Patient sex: M
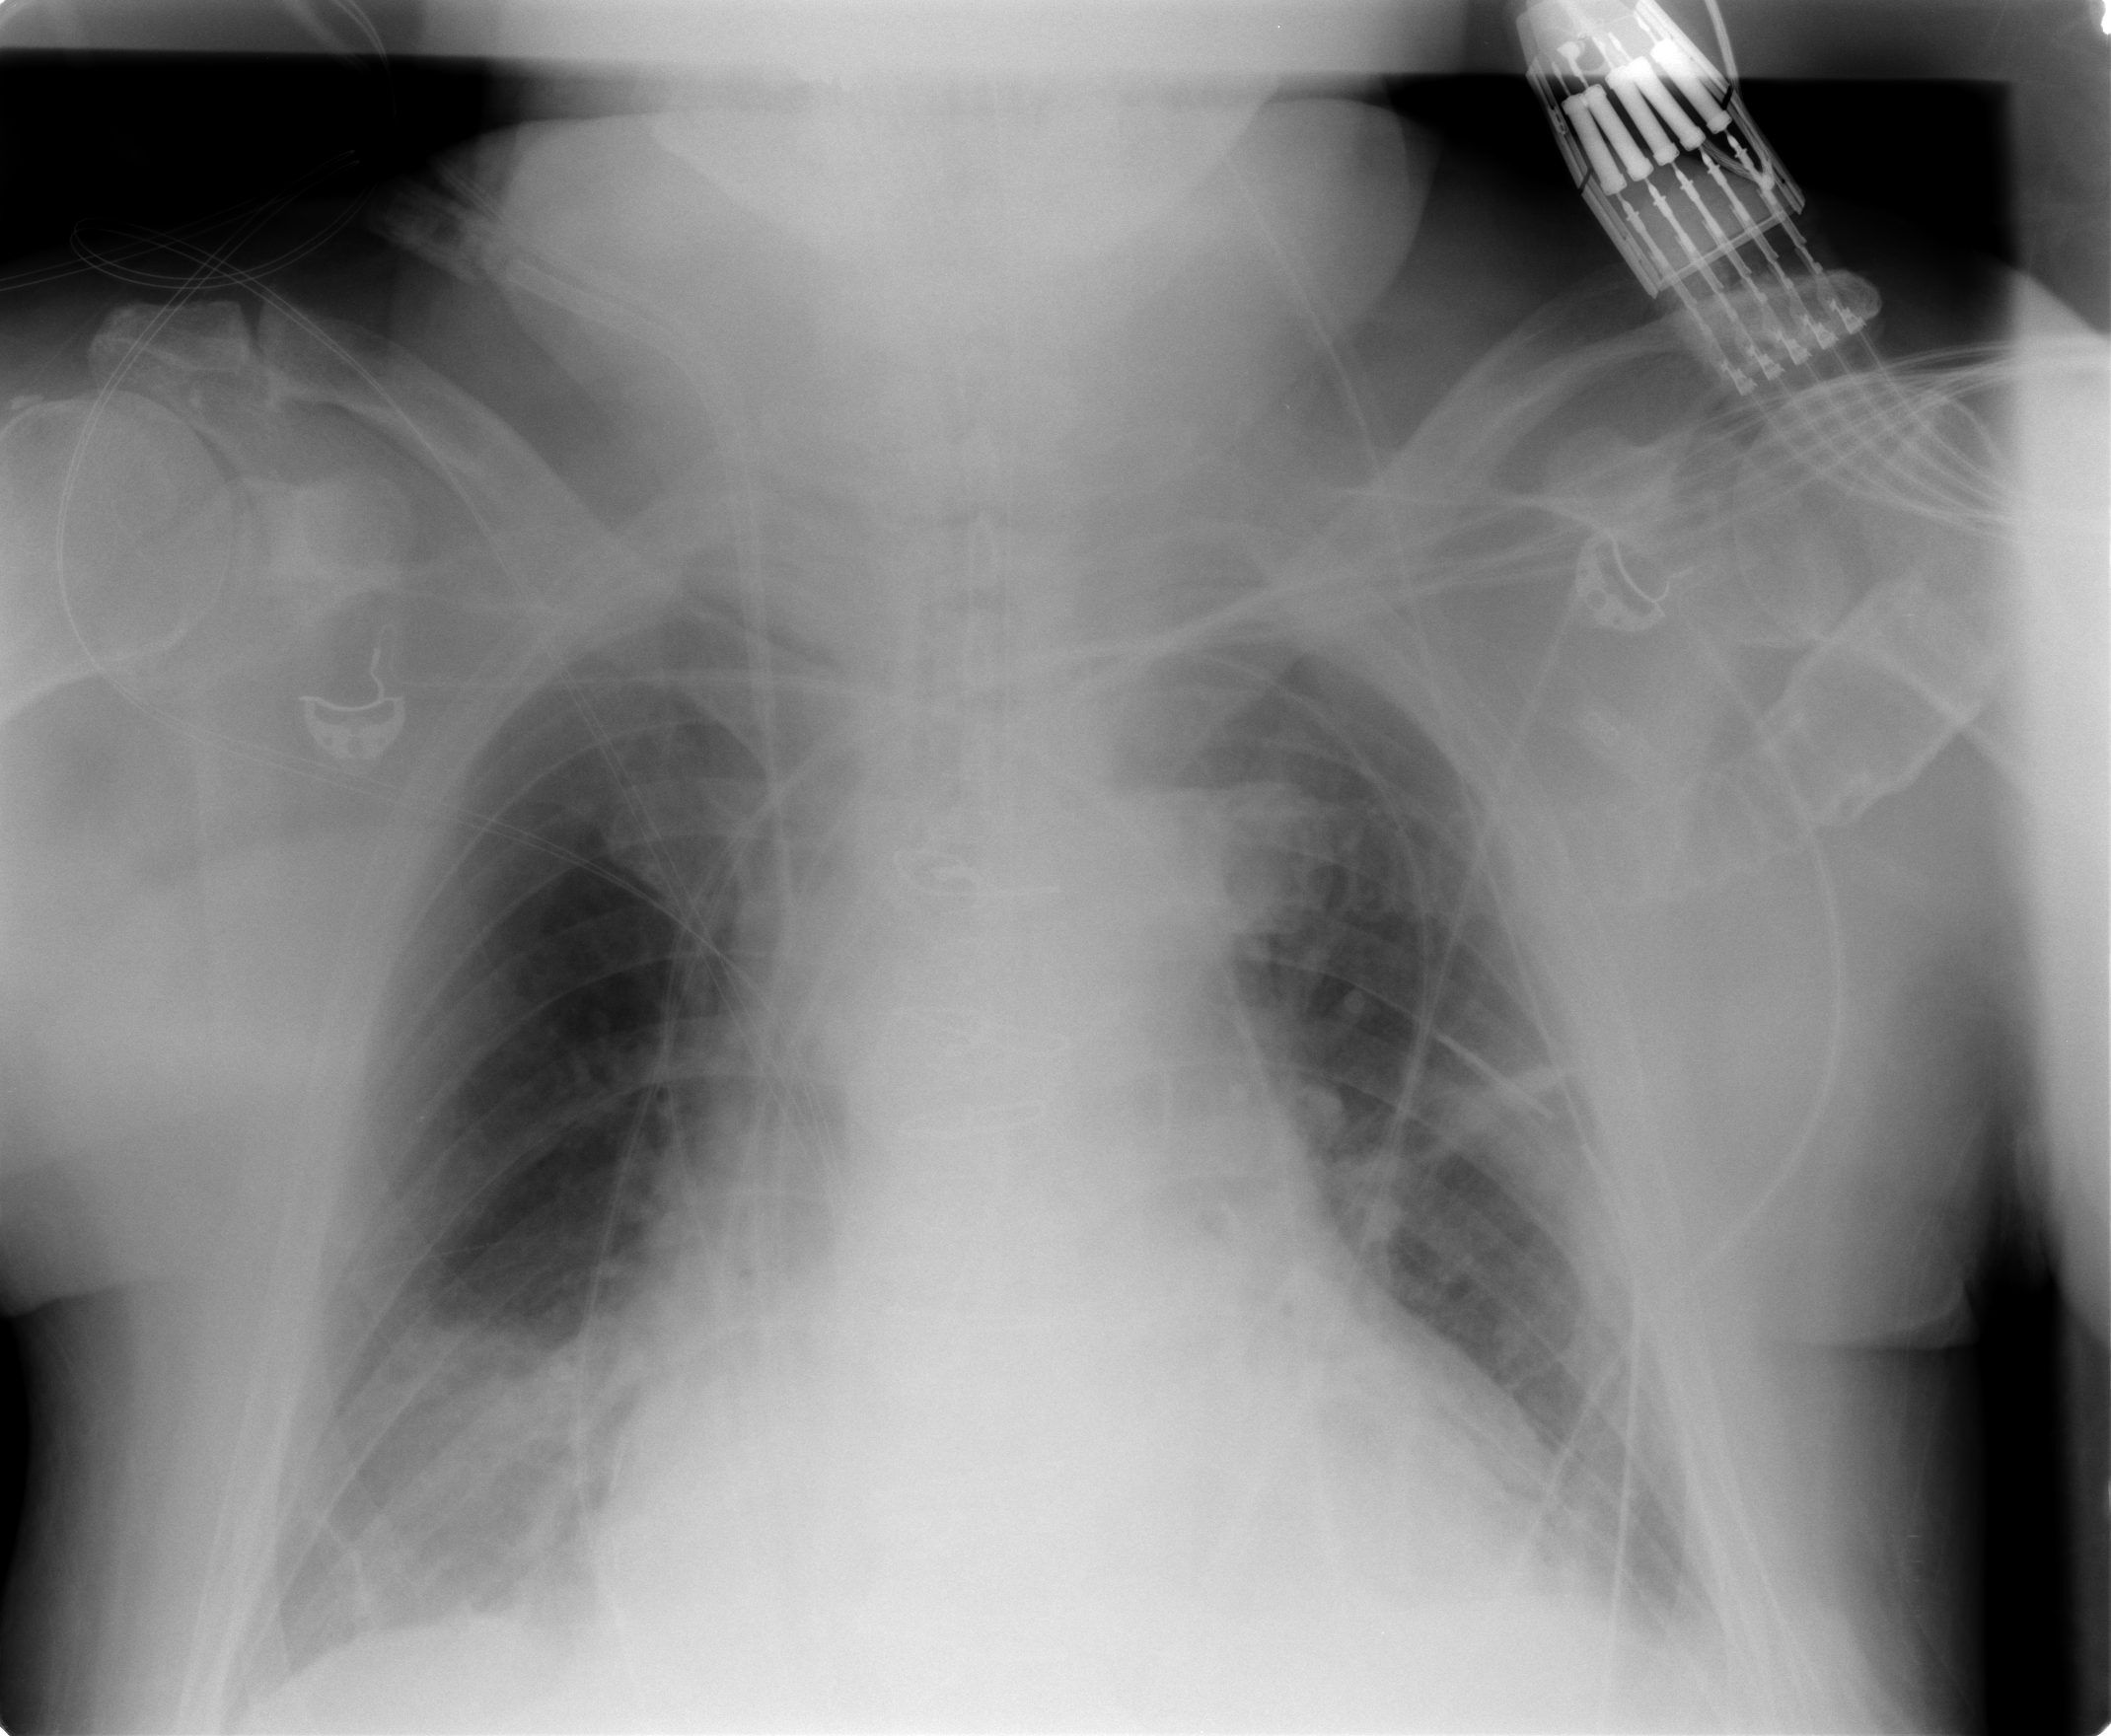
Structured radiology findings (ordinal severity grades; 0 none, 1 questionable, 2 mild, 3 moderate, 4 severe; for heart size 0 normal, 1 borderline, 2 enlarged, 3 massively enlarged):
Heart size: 2
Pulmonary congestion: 2
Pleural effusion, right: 2
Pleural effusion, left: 2
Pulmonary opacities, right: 2
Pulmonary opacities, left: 0
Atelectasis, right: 2
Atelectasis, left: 2